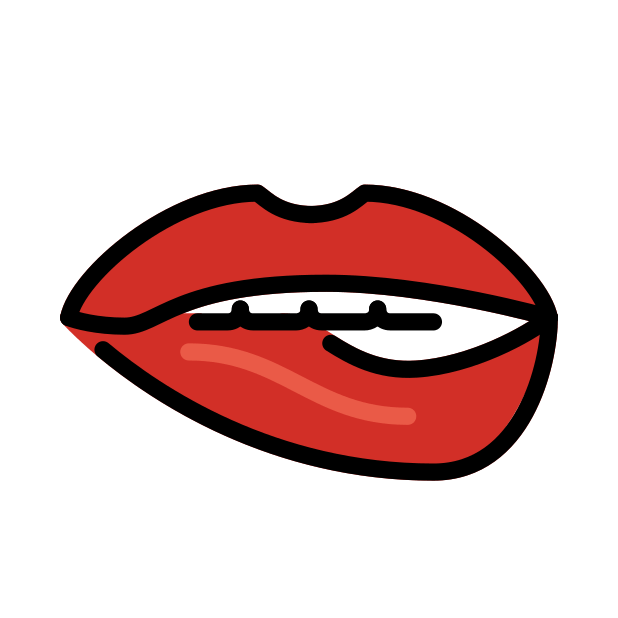
biting lip